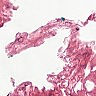
Metastatic tissue present: no